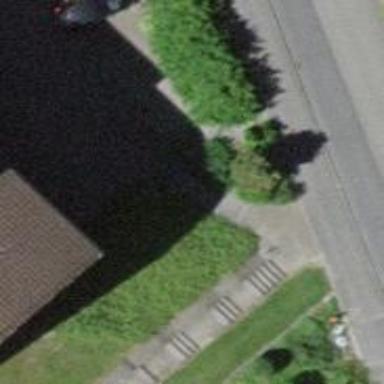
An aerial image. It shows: Set of steps on the road.